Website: macys
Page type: payment
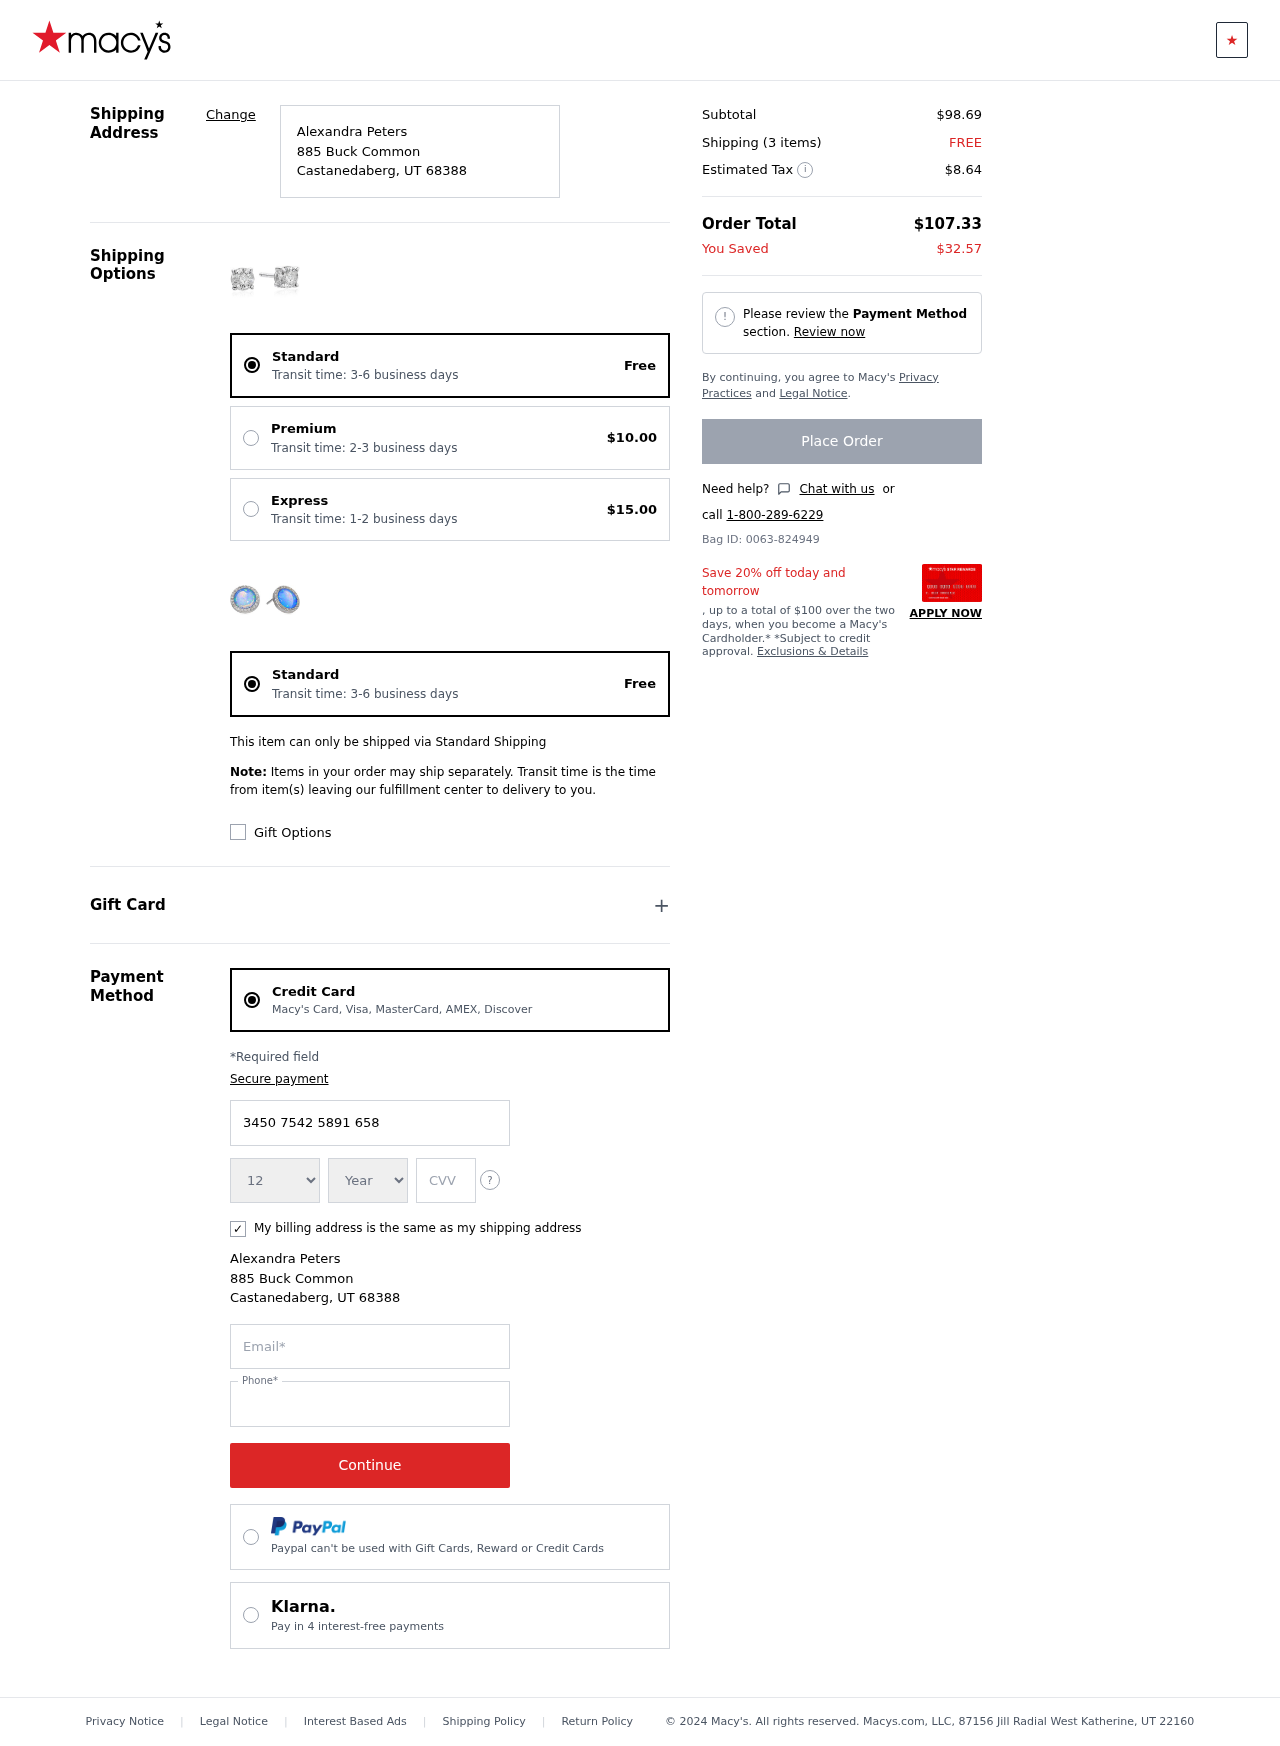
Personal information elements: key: PII_CARD_CVV
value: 7057
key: PII_CARD_EXPIRY_MONTH
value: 12
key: PII_CARD_EXPIRY_YEAR
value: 29
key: PII_CARD_NUMBER
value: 3450 7542 5891 658
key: PII_CITY
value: Castanedaberg
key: PII_EMAIL
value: alexandrapeters@yahoo.com
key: PII_FULLNAME
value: Alexandra Peters
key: PII_PHONE
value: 5905277239
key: PII_POSTCODE
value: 68388
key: PII_STATE_ABBR
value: UT
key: PII_STREET
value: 885 Buck Common
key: PII_FULLNAME2
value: Alexandra Peters
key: PII_CITY2
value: Castanedaberg
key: PII_STATE_ABBR2
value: UT
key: PII_POSTCODE_FULL
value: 68388
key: PII_POSTCODE_NUMERIC
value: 68388
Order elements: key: ORDER_DELIVERY_DATE
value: Transit time: 3-6 business days
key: ORDER_SHIPPING_STANDARD
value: Free
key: ORDER_SHIPPING_PREMIUM
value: $10.00
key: ORDER_SHIPPING_EXPRESS
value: $15.00
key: ORDER_DELIVERY_DATE2
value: Transit time: 3-6 business days
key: ORDER_SHIPPING_STANDARD2
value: Free
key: ORDER_SUBTOTAL
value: $98.69
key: ORDER_NUM_ITEMS
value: Shipping (3 items)
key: ORDER_SHIPPING_COST
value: FREE
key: ORDER_TAX
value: $8.64
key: ORDER_TOTAL
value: $107.33
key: ORDER_SAVINGS
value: $32.57
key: ORDER_ID
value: Bag ID: 0063-824949